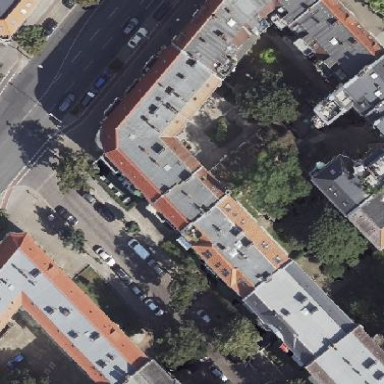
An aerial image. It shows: Building consisting of apartments with double saltbox roof shape.